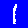
Digit: 1